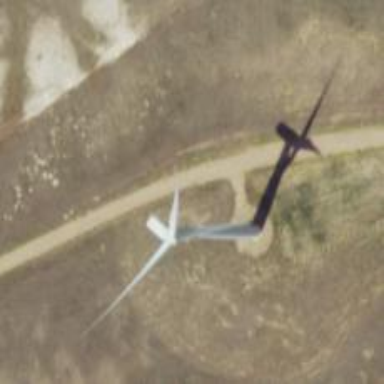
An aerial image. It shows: Wind generator powered by horizontal axis wind turbine.